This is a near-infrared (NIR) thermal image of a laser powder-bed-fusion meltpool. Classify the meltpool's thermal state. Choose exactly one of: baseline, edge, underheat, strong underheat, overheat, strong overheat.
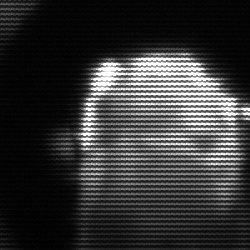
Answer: baseline